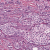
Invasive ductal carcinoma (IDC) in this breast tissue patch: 1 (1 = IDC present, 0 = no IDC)